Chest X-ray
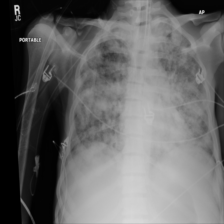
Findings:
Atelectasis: negative
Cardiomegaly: negative
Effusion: negative
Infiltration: positive
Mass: negative
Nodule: negative
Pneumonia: negative
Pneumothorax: negative
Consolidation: negative
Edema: negative
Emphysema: negative
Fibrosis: negative
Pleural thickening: negative
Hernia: negative